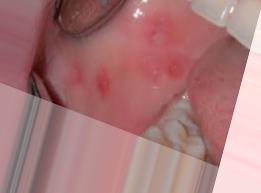
Condition: Mouth Ulcer